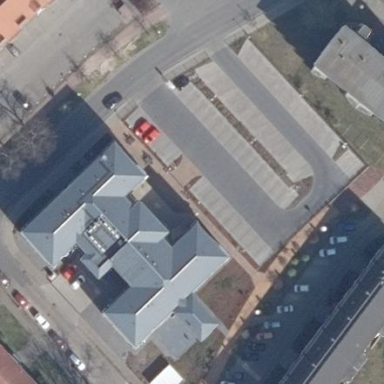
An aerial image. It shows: Healthcare centre building.